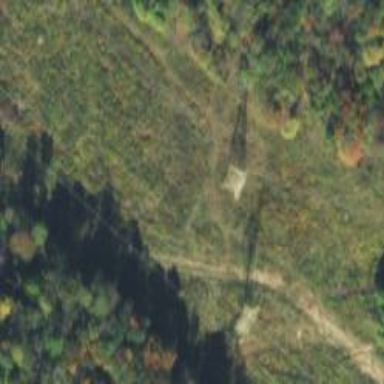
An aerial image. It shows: Lattice structure tower used for power distribution.